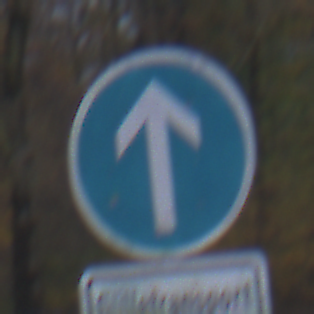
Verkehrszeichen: VorgeschriebeneFahrtrichtungGeradeaus
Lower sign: BesondereFahrzeugeUndTransportgueter12
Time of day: SunriseSunset
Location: Outdoor (Nature)
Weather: PartlyCloudy
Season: Autumn
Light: Natural